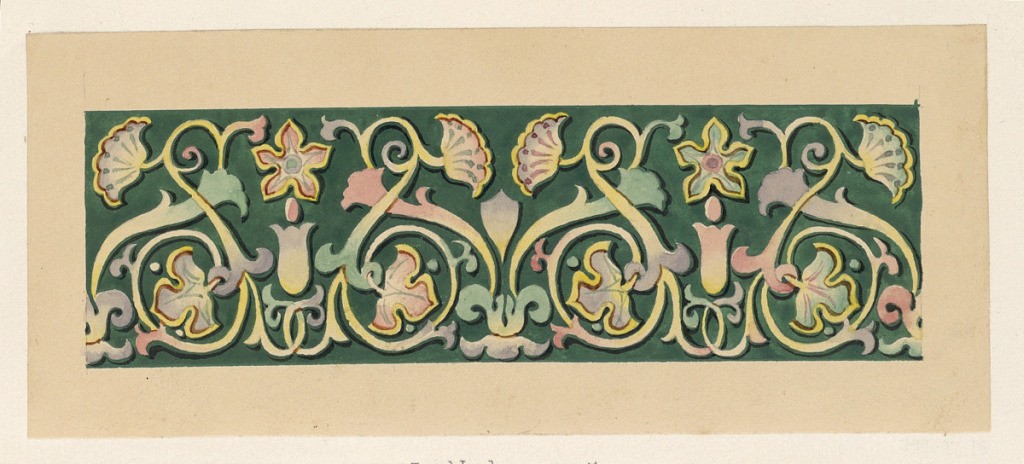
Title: Decorative panel for July Festival
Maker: Félix Duban, French, 1797 - 1870
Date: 1835
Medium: watercolor, gouache, brush & black ink, graphite on tan paper mounted on off-white laid paper
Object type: Drawing
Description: Design for panel ornamented with densely curving floral vine with pink, green, blue, and yellow floral motifs on a dark green ground.